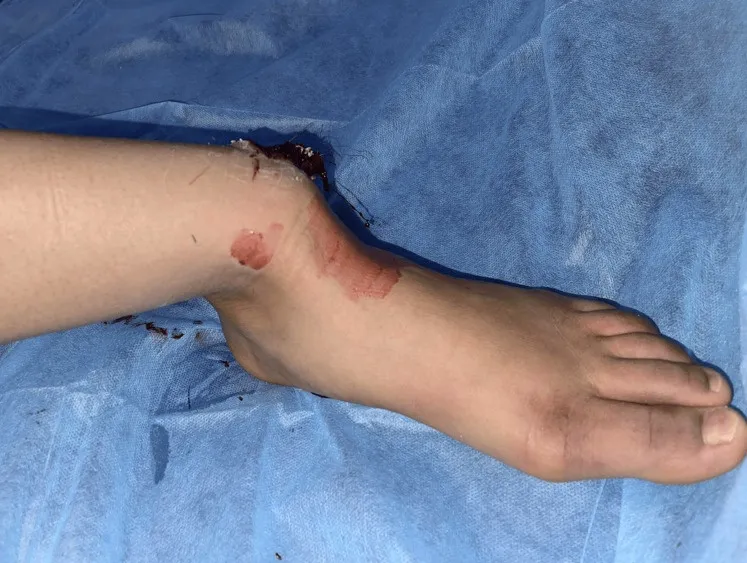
Clinical image of the left ankle deformation.
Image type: radiology (x_ray)